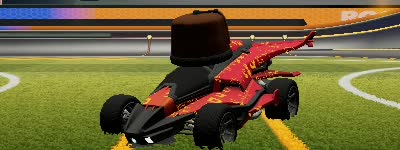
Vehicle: aftershock